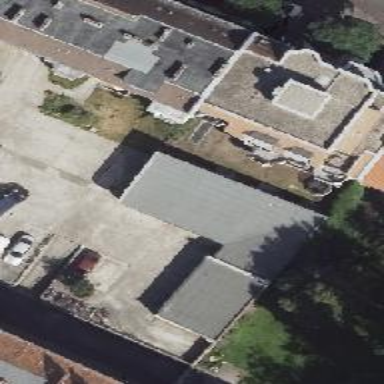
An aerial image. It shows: Group of garages.